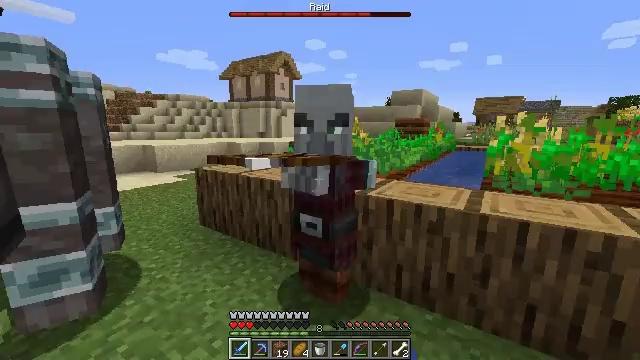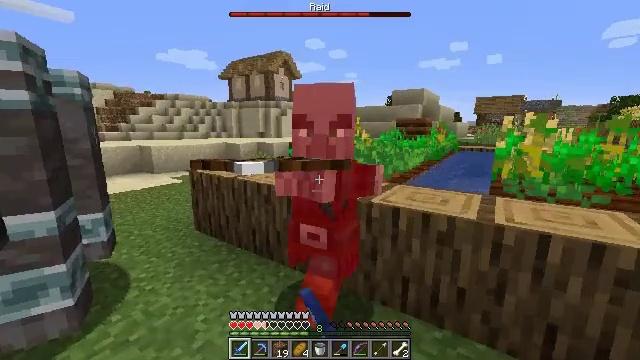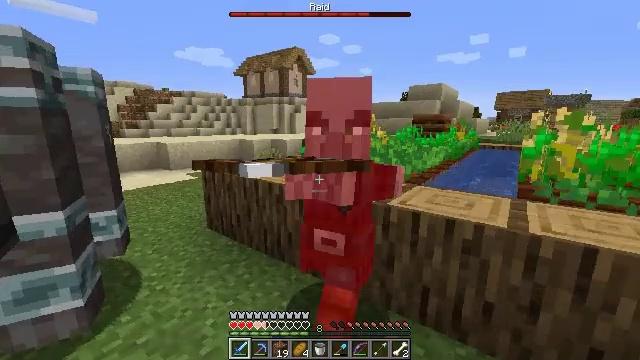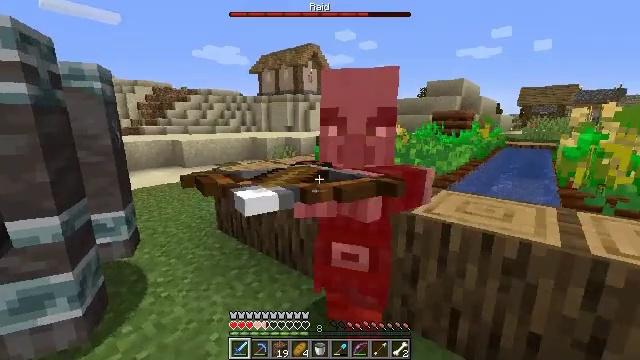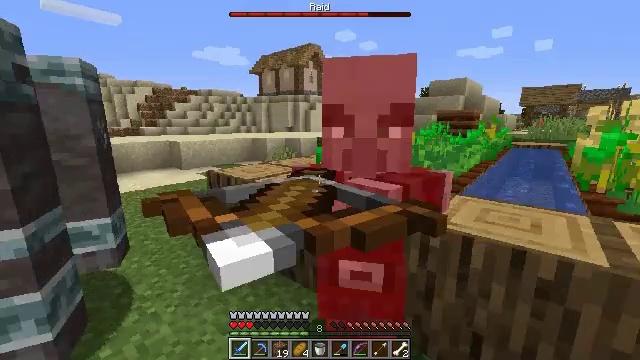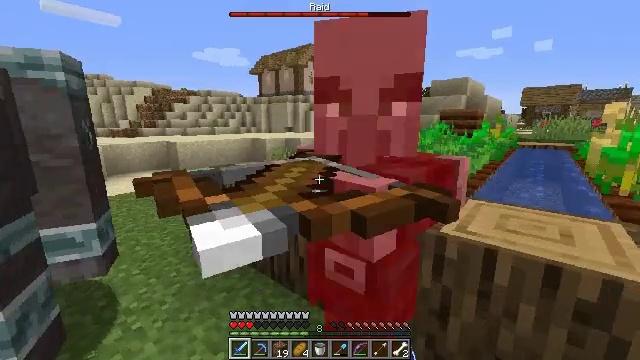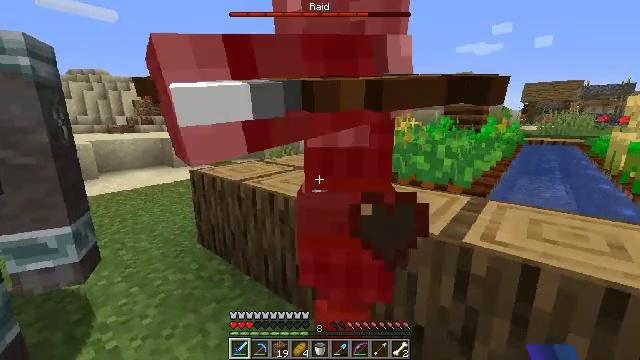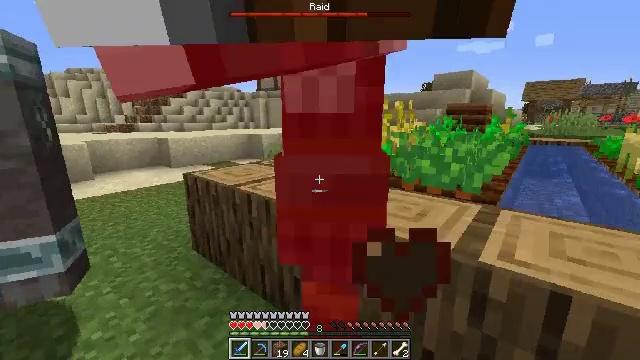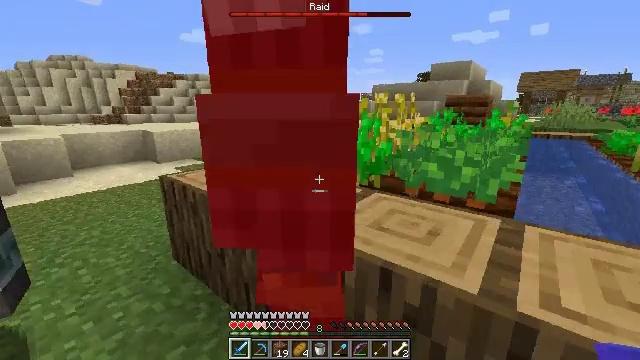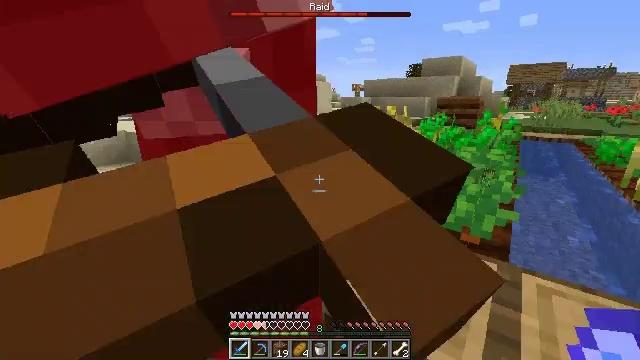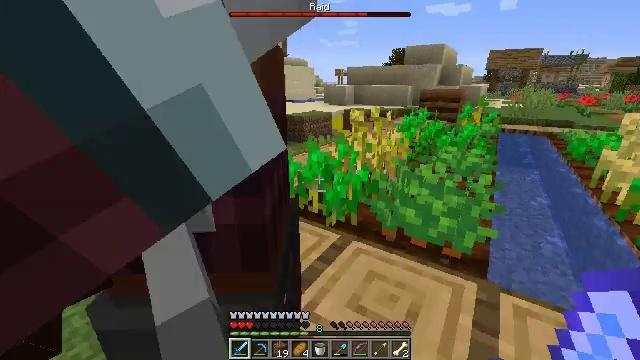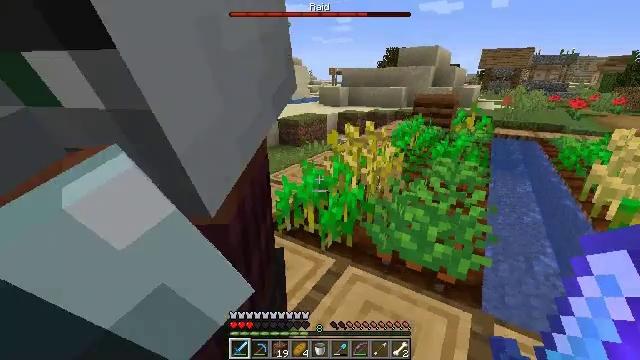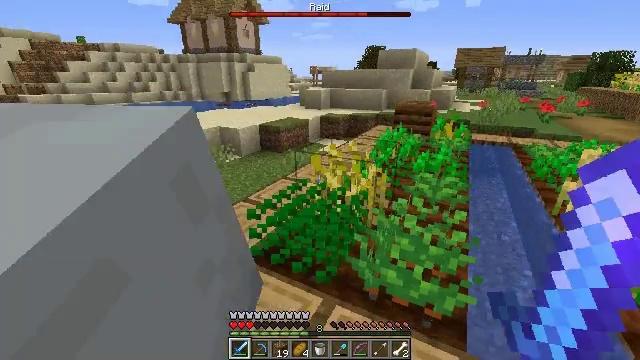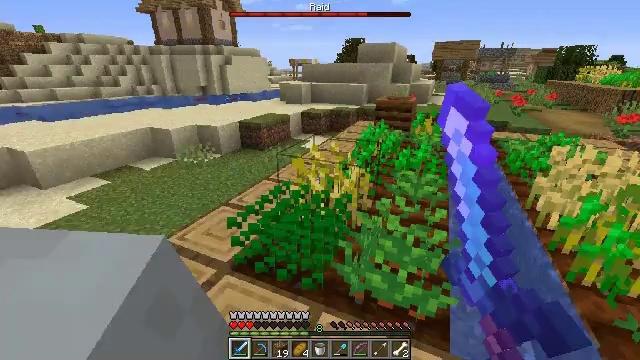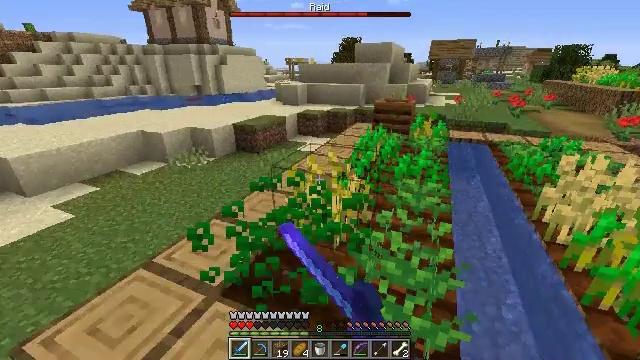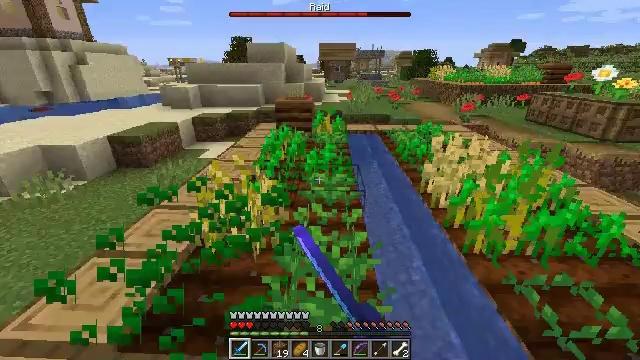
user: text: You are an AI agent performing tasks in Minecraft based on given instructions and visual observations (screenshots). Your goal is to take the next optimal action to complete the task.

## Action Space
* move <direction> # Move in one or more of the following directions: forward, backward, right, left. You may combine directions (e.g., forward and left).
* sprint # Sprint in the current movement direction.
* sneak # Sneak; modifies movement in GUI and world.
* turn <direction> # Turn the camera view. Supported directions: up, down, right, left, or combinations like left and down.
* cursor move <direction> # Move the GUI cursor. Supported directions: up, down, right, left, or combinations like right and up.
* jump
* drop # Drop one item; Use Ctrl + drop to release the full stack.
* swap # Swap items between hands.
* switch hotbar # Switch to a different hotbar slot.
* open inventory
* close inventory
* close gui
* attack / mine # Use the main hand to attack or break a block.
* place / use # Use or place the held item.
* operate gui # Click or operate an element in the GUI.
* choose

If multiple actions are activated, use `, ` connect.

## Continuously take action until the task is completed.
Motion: motion action
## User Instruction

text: Destroy the wheat to collect it.
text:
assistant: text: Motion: move forward, attack / mine
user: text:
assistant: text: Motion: move forward, turn left, attack / mine
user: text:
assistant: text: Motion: move forward, turn left, attack / mine
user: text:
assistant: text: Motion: move forward, attack / mine
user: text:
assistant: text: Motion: move forward, attack / mine
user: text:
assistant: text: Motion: move forward, attack / mine
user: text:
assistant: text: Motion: move forward, attack / mine
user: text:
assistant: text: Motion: move forward, turn right and down, attack / mine
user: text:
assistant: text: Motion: move forward, turn right and down, attack / mine, jump
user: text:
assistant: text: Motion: move forward, turn right and down, attack / mine, jump
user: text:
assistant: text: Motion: move forward, turn right, attack / mine, jump
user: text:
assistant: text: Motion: move forward, turn right, attack / mine, jump
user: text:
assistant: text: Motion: move forward, turn right and down
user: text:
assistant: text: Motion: move forward, jump
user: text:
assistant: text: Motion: move forward, turn right, jump
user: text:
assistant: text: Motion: move forward, turn right and up, jump
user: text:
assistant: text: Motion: no_op